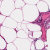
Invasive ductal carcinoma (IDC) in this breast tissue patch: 0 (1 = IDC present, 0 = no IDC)